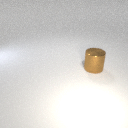
large brown metal cylinder